Interaction volume radius: 5 \u00c5
Interaction volume height: 25 \u00c5
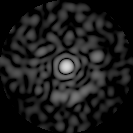
Disorder parameter: 0.8202